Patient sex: M
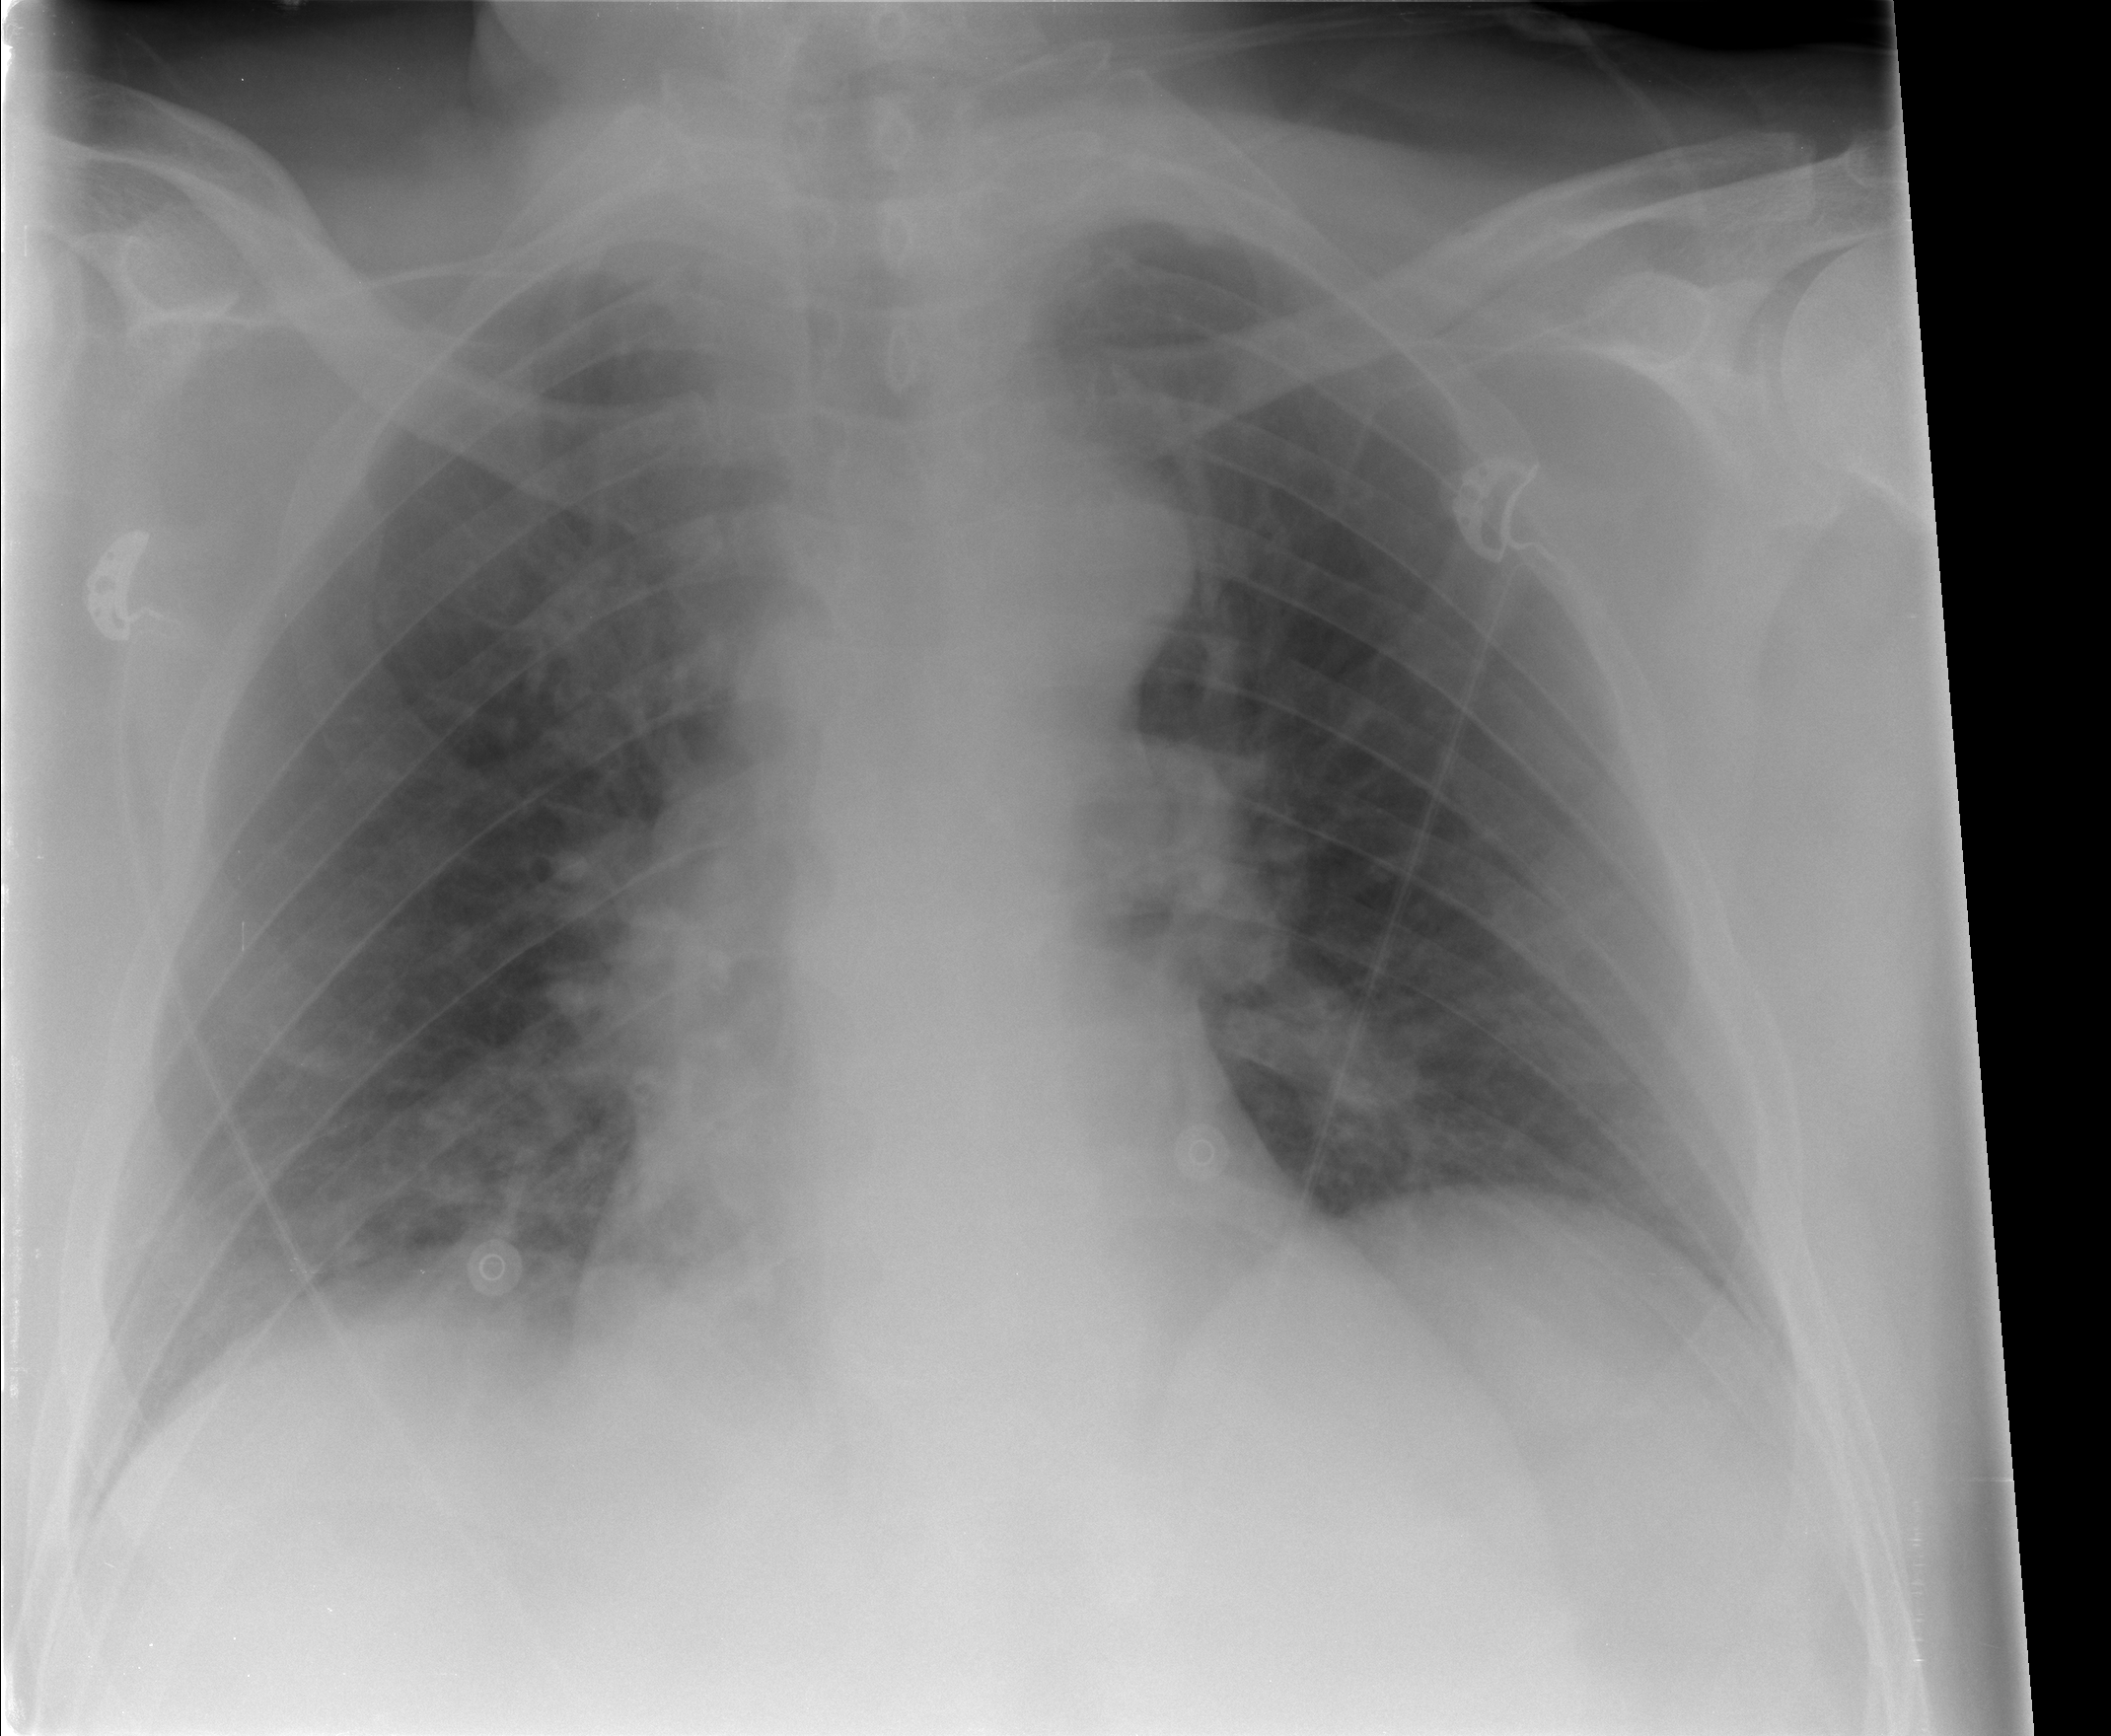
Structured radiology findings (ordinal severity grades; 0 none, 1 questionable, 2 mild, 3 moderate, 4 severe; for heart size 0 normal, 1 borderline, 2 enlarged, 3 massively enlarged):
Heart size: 0
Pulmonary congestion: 2
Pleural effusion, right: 0
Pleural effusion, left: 0
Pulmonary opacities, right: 0
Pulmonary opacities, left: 0
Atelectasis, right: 2
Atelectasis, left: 0